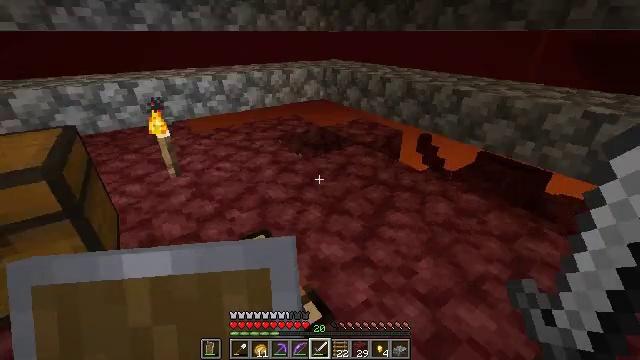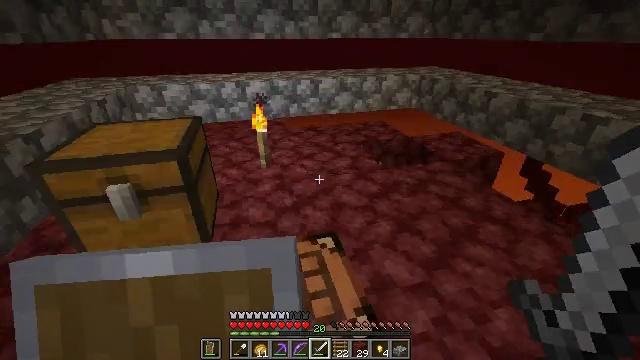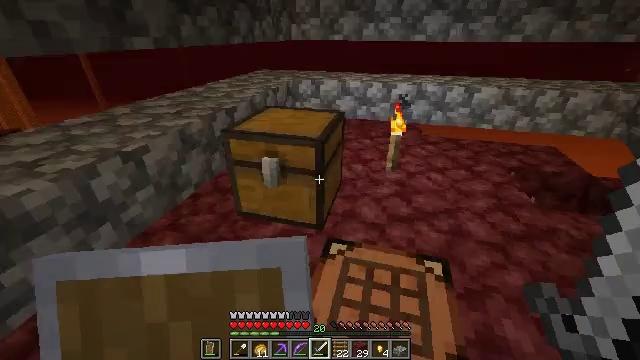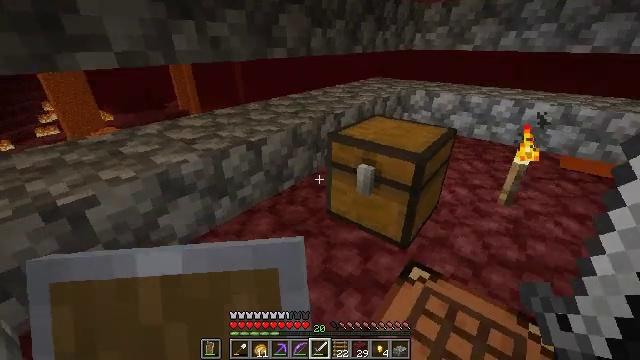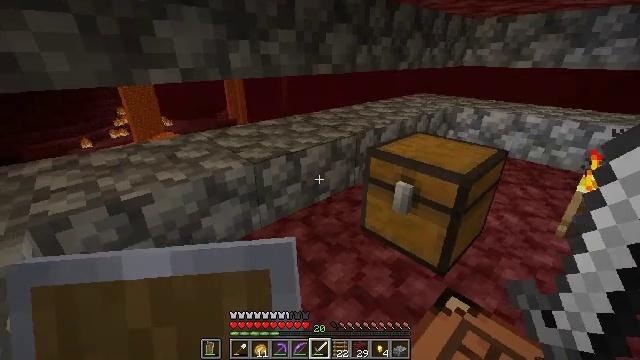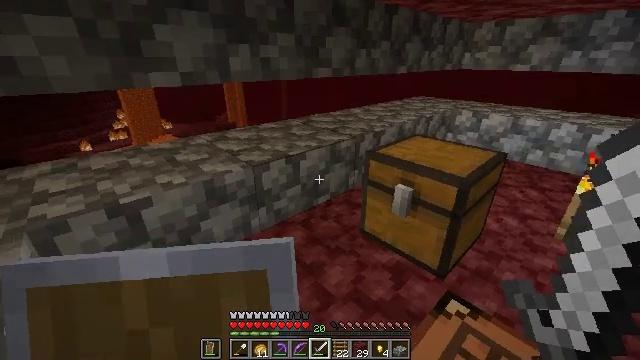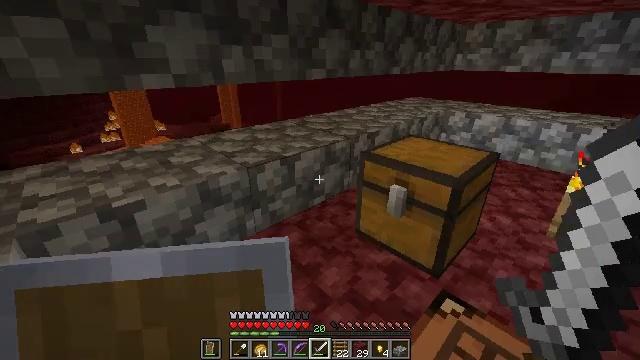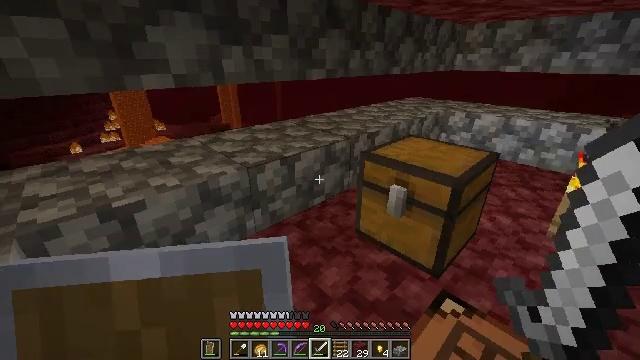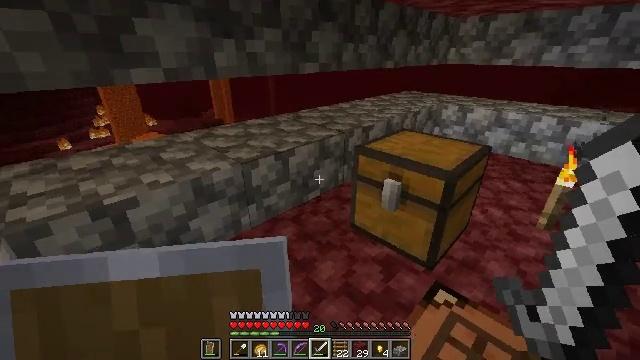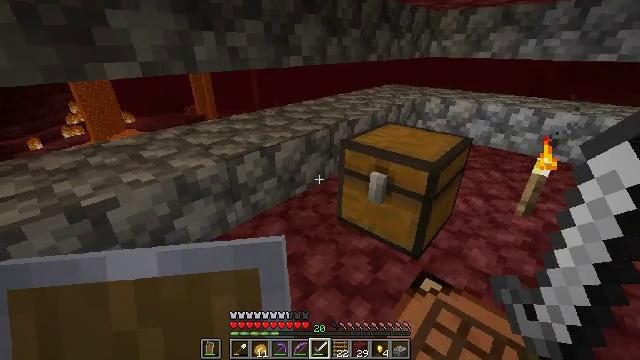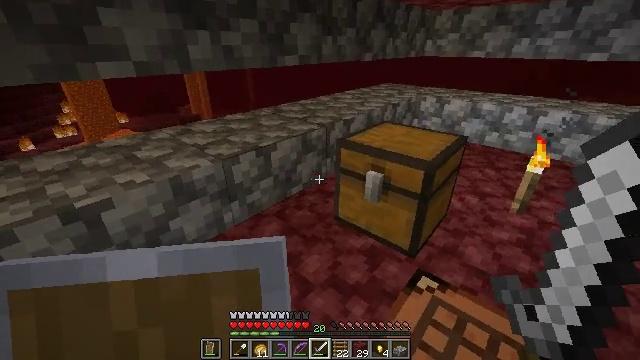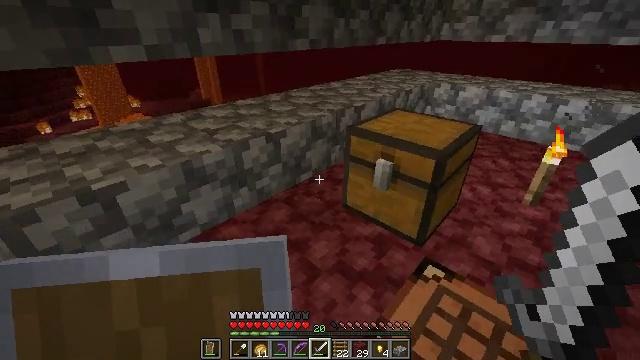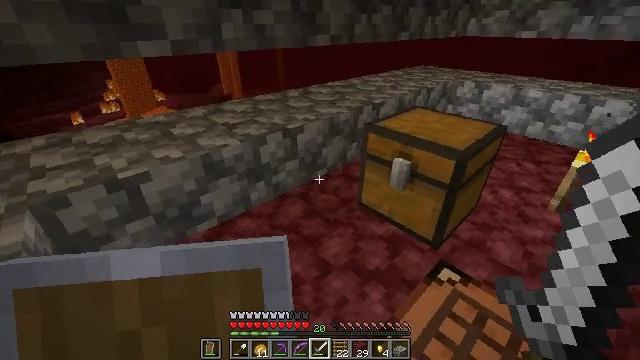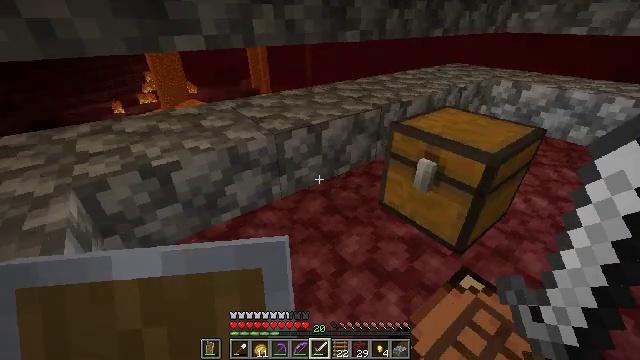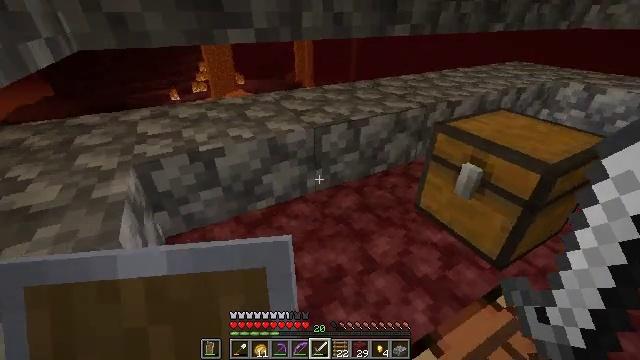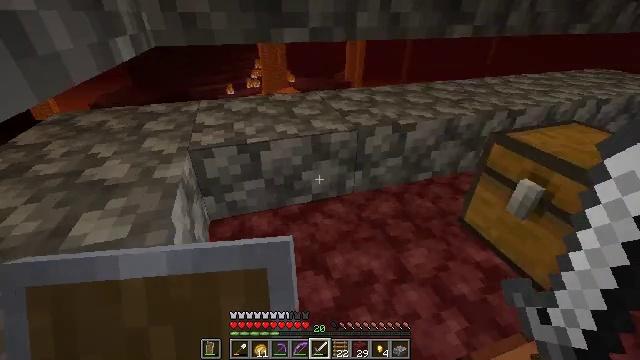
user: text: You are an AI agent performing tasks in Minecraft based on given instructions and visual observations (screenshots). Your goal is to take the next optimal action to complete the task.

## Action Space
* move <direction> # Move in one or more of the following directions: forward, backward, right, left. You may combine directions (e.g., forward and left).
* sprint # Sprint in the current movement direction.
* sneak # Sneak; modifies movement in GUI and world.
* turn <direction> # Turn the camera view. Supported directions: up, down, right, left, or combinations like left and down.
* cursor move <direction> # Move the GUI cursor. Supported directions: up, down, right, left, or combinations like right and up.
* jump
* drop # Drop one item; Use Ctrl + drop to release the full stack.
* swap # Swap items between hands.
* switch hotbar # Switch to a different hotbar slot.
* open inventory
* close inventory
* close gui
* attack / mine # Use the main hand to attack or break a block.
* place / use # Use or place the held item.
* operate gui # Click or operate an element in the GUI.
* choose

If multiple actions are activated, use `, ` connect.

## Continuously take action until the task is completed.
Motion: motion action
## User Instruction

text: Mine the cobblestone slab.
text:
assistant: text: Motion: turn left
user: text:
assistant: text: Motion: turn left
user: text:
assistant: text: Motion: turn left and up
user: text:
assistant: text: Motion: turn left and up
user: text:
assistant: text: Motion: no_op
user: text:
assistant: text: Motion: turn right
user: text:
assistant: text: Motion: no_op
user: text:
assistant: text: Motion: turn right and down
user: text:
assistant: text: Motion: turn right and down
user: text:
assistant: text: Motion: no_op
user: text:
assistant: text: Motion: turn left and down
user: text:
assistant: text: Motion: turn left
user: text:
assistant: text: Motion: turn left
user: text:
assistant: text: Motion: turn left and down
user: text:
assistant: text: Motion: turn left
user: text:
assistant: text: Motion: move right, turn left
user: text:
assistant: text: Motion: move forward and move right, turn left
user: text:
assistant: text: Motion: move forward and move right, turn left
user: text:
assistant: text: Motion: move forward and move right, turn left
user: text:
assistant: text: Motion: turn left
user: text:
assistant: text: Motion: turn left
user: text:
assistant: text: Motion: no_op
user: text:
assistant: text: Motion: no_op
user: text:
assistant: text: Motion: no_op
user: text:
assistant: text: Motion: no_op
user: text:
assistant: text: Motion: no_op
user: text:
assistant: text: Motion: no_op
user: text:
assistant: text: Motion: no_op
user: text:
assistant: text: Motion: no_op
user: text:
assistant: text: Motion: no_op